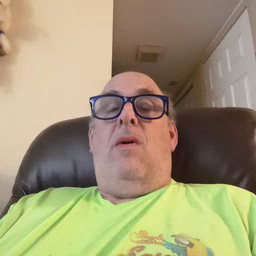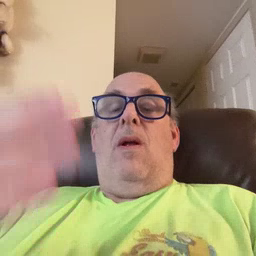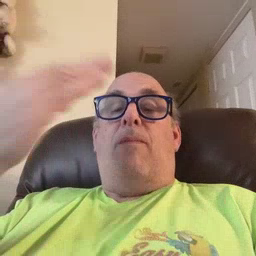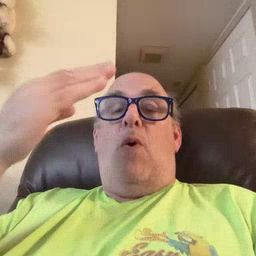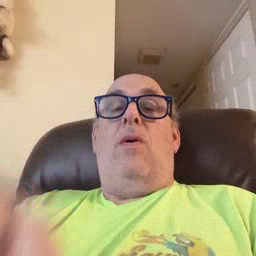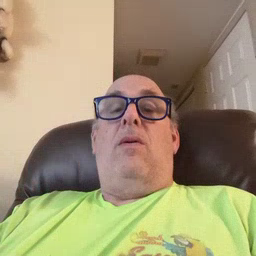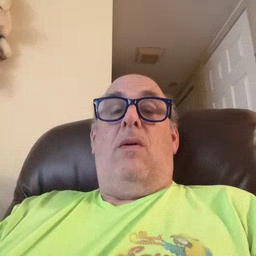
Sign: morning